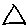
Label: triangle